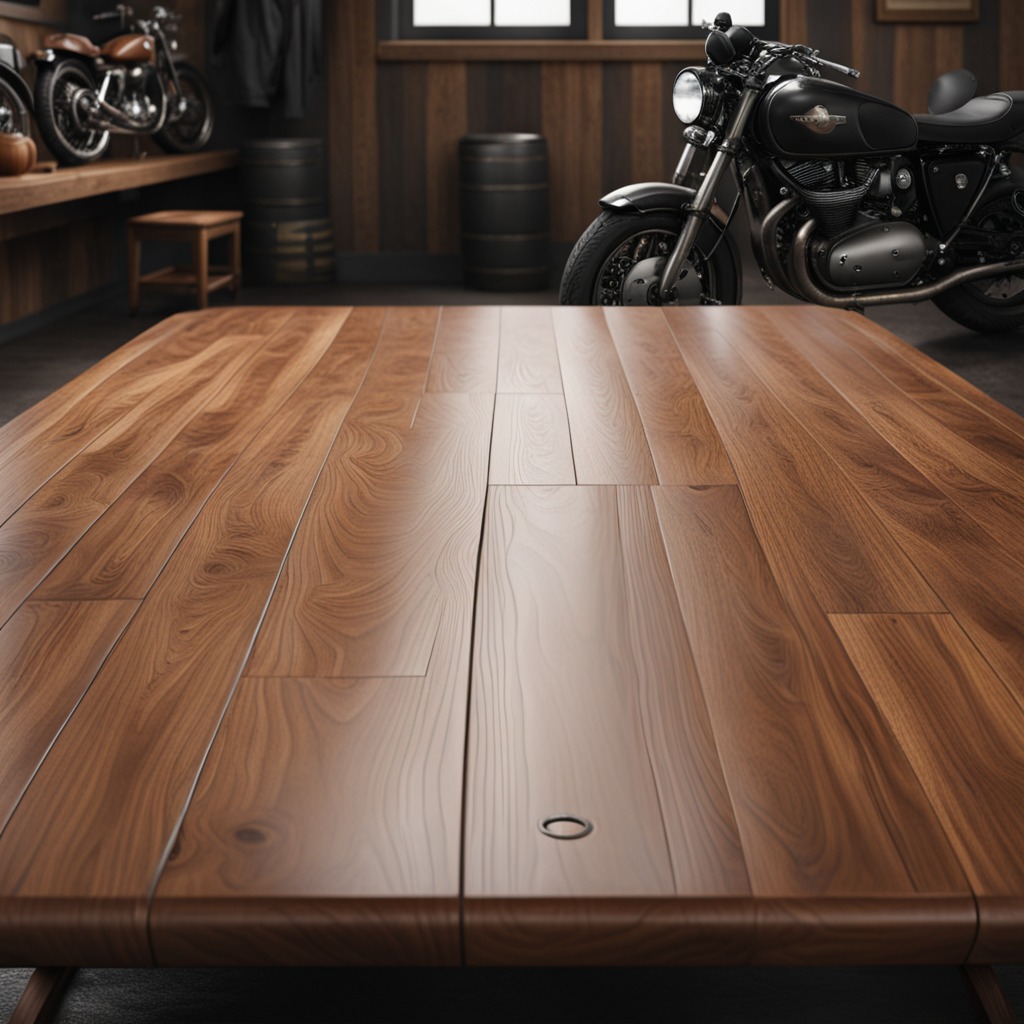
A rubber O-ring is lying on the wooden table in the vintage motorcycle garage.